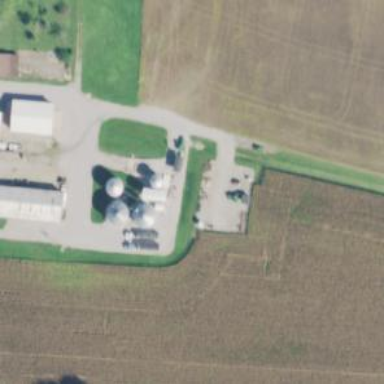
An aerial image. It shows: Silo.